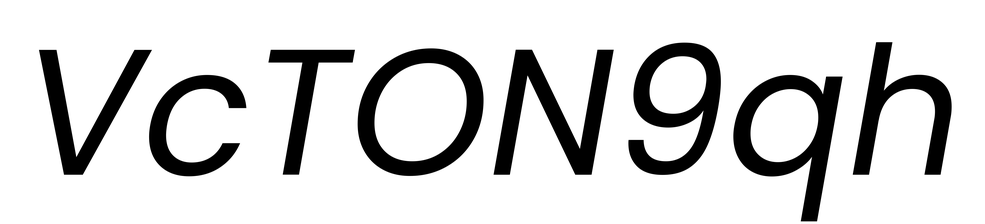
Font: Poppins-Italic